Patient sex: M
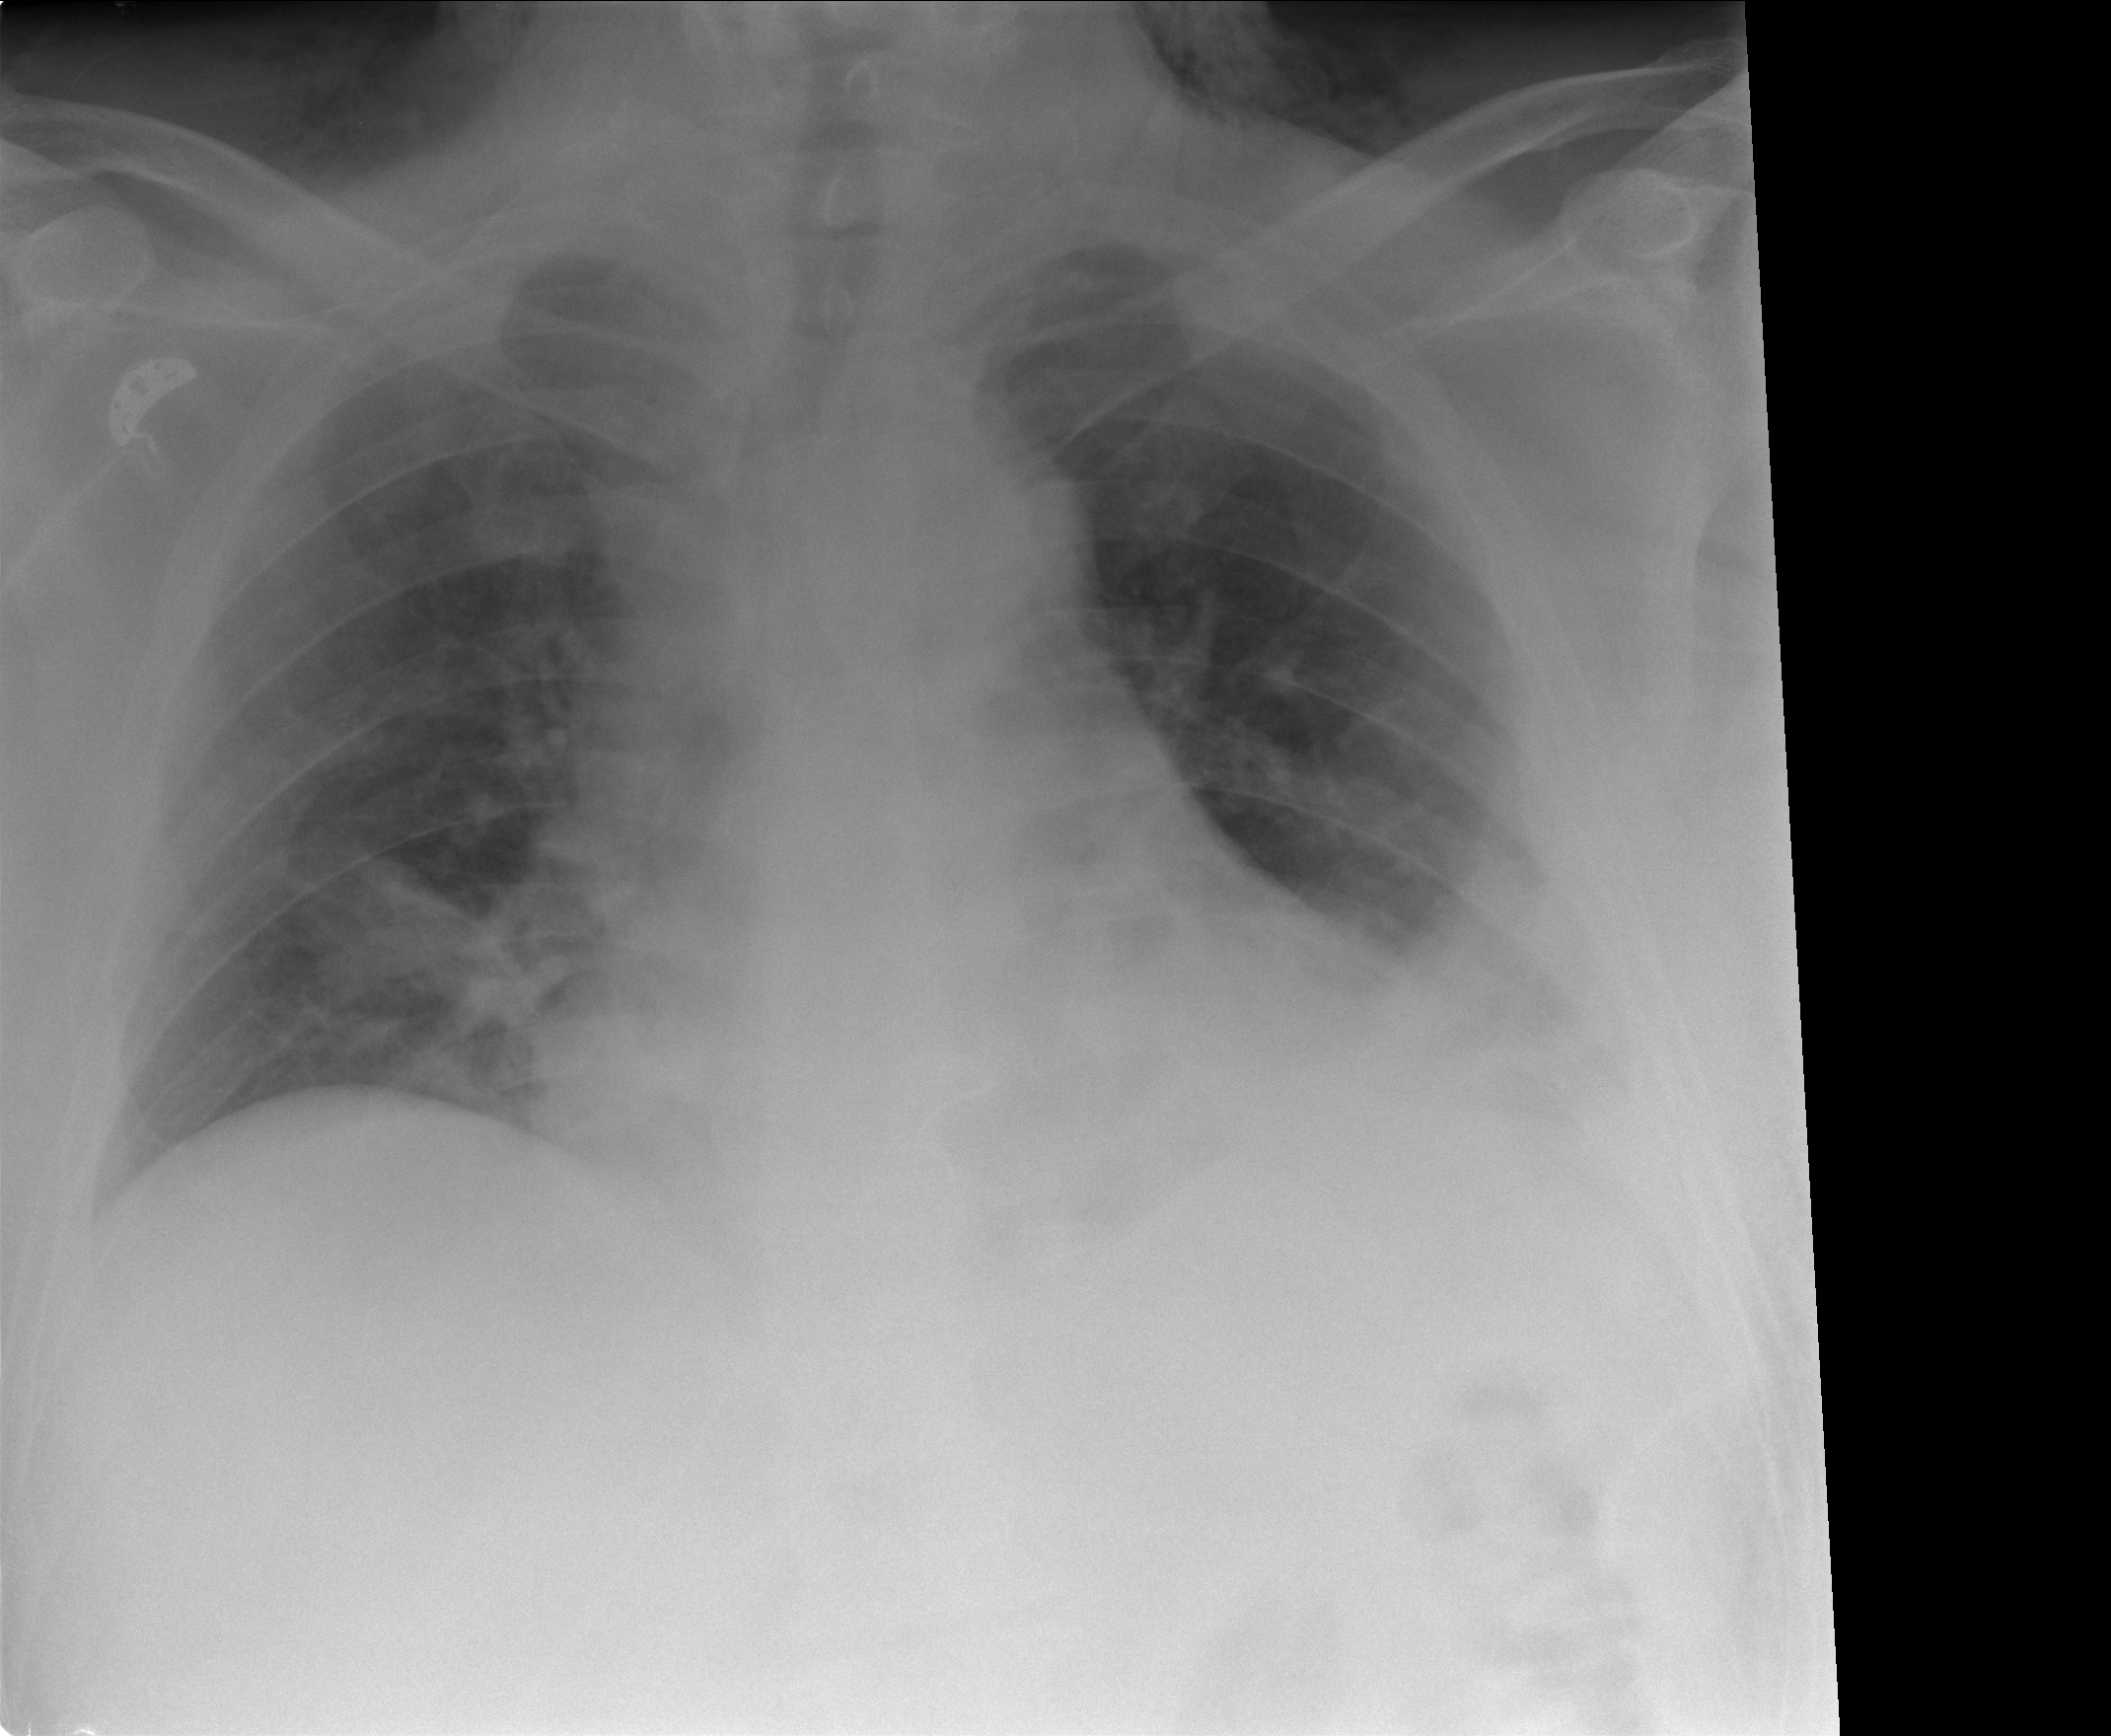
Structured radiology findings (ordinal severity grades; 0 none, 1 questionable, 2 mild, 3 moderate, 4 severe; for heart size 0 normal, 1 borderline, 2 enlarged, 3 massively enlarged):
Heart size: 1
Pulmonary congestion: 2
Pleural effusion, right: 0
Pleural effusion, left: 2
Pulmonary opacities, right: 0
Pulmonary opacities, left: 0
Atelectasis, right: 2
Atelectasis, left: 2